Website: slack
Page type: billing-address
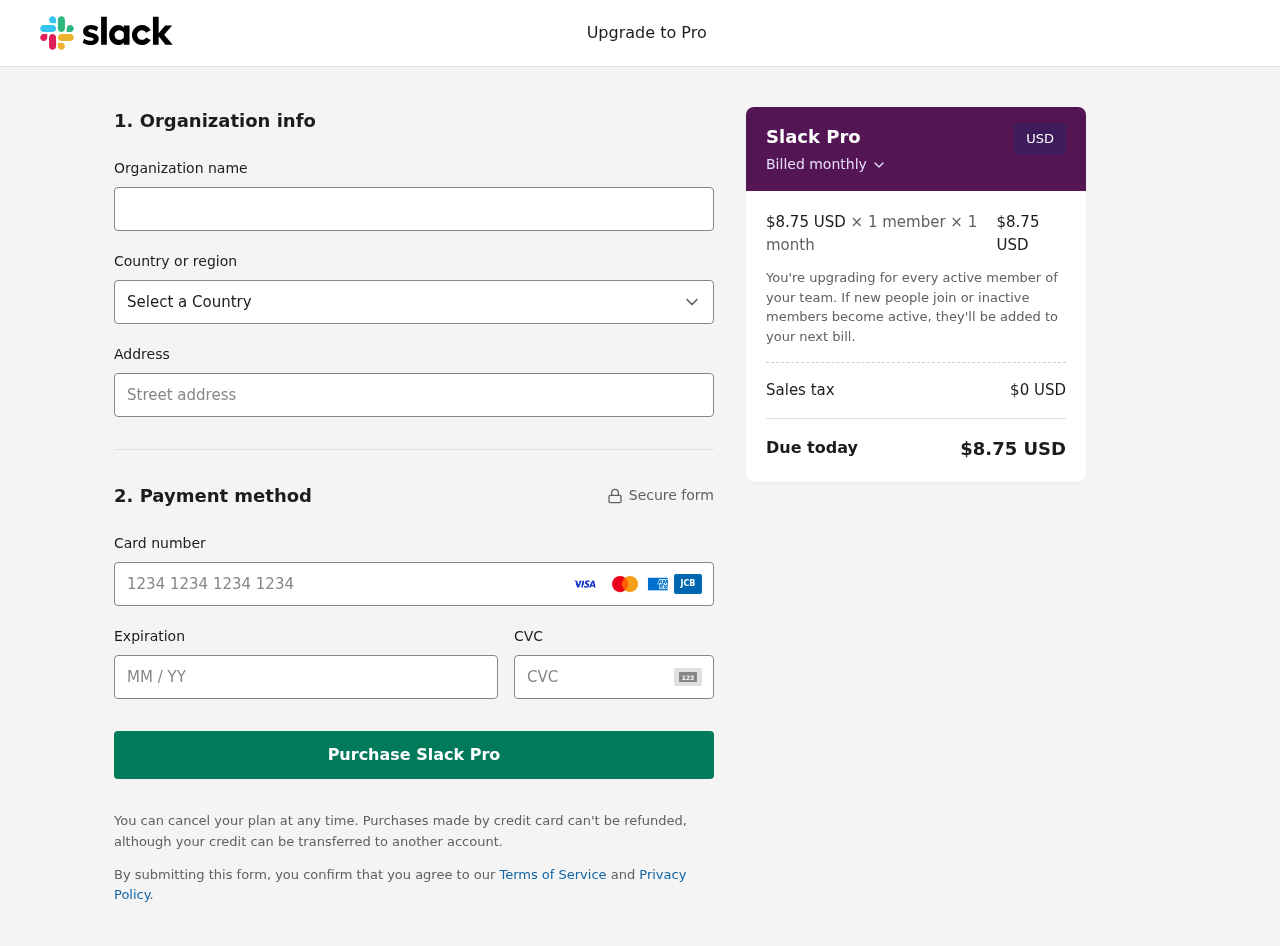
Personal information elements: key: PII_CARD_CVV
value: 343
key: PII_CARD_EXPIRY
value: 02/29
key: PII_CARD_NUMBER
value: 6575 4520 0290 5334
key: PII_COUNTRY
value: United States
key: PII_STREET
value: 203 Christensen Haven Apt. 348
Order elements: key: ORDER_PRICE_PER_MEMBER
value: $8.75 USD
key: ORDER_MEMBER_COUNT
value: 1
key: ORDER_MONTH_COUNT
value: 1
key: ORDER_SUBTOTAL
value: $8.75 USD
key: ORDER_TAX
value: $0
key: ORDER_TOTAL
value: $8.75 USD